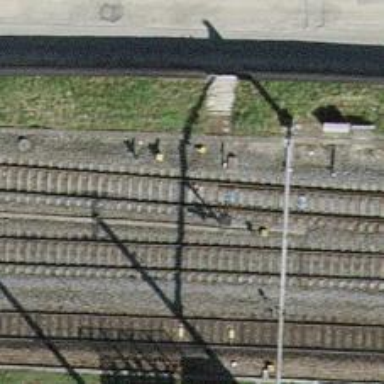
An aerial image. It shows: Railway switch.